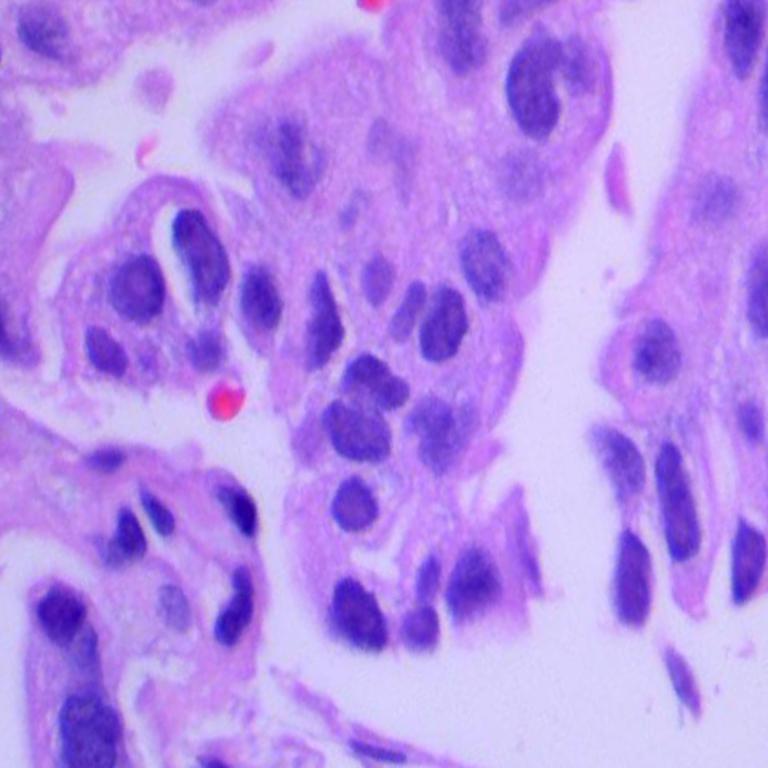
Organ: lung
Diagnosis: adenocarcinomas